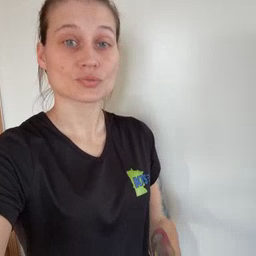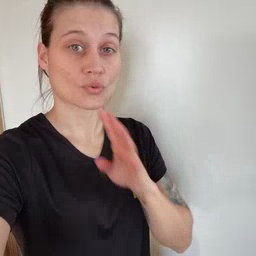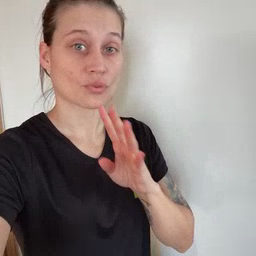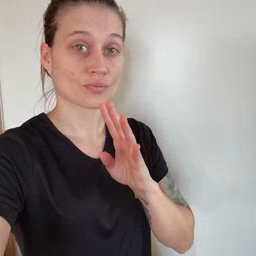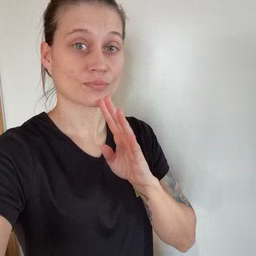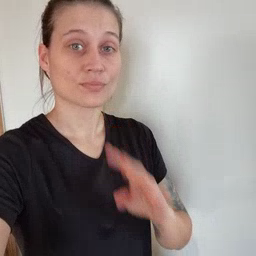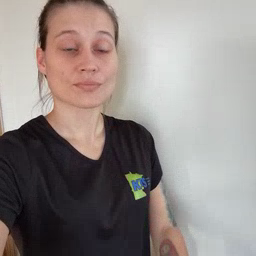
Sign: talk